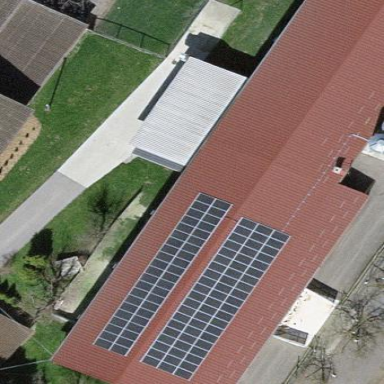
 consisting of solar photovoltaic panels."